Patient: sex F, age 68
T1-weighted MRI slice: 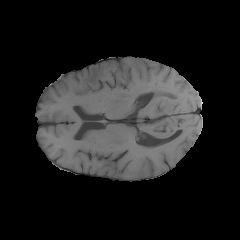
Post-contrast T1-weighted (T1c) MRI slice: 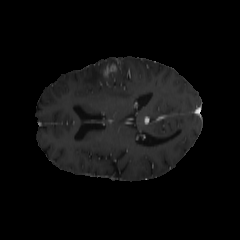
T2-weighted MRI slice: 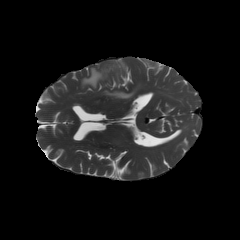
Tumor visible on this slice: yes
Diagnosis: Glioblastoma, IDH-wildtype
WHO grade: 4